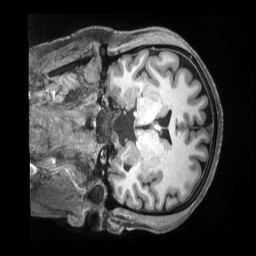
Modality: T1w
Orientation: coronal
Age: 34
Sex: female
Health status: ill
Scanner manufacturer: siemens
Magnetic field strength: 3 T
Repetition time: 2.5 s
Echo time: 0.00181 s